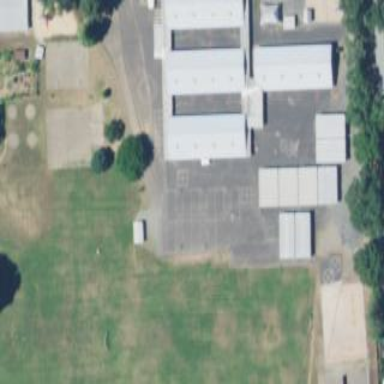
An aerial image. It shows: Paved schoolyard.